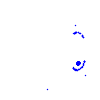
Particle: electron